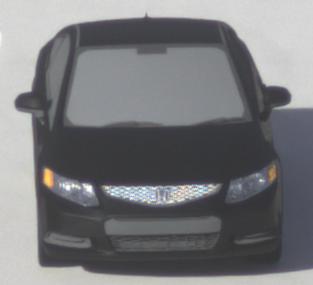
Make: Honda
Model: Civic Limousine 1.8
Detailed model: Civic (IX) Limousine
Model produced from: 2014/05
Model produced until: 2017/06
Doors: 4
Color: black
Road condition: dry road
Daytime: morning or afternoon
Contrast: high contrast